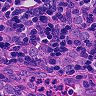
Metastatic tissue present: yes